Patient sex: F
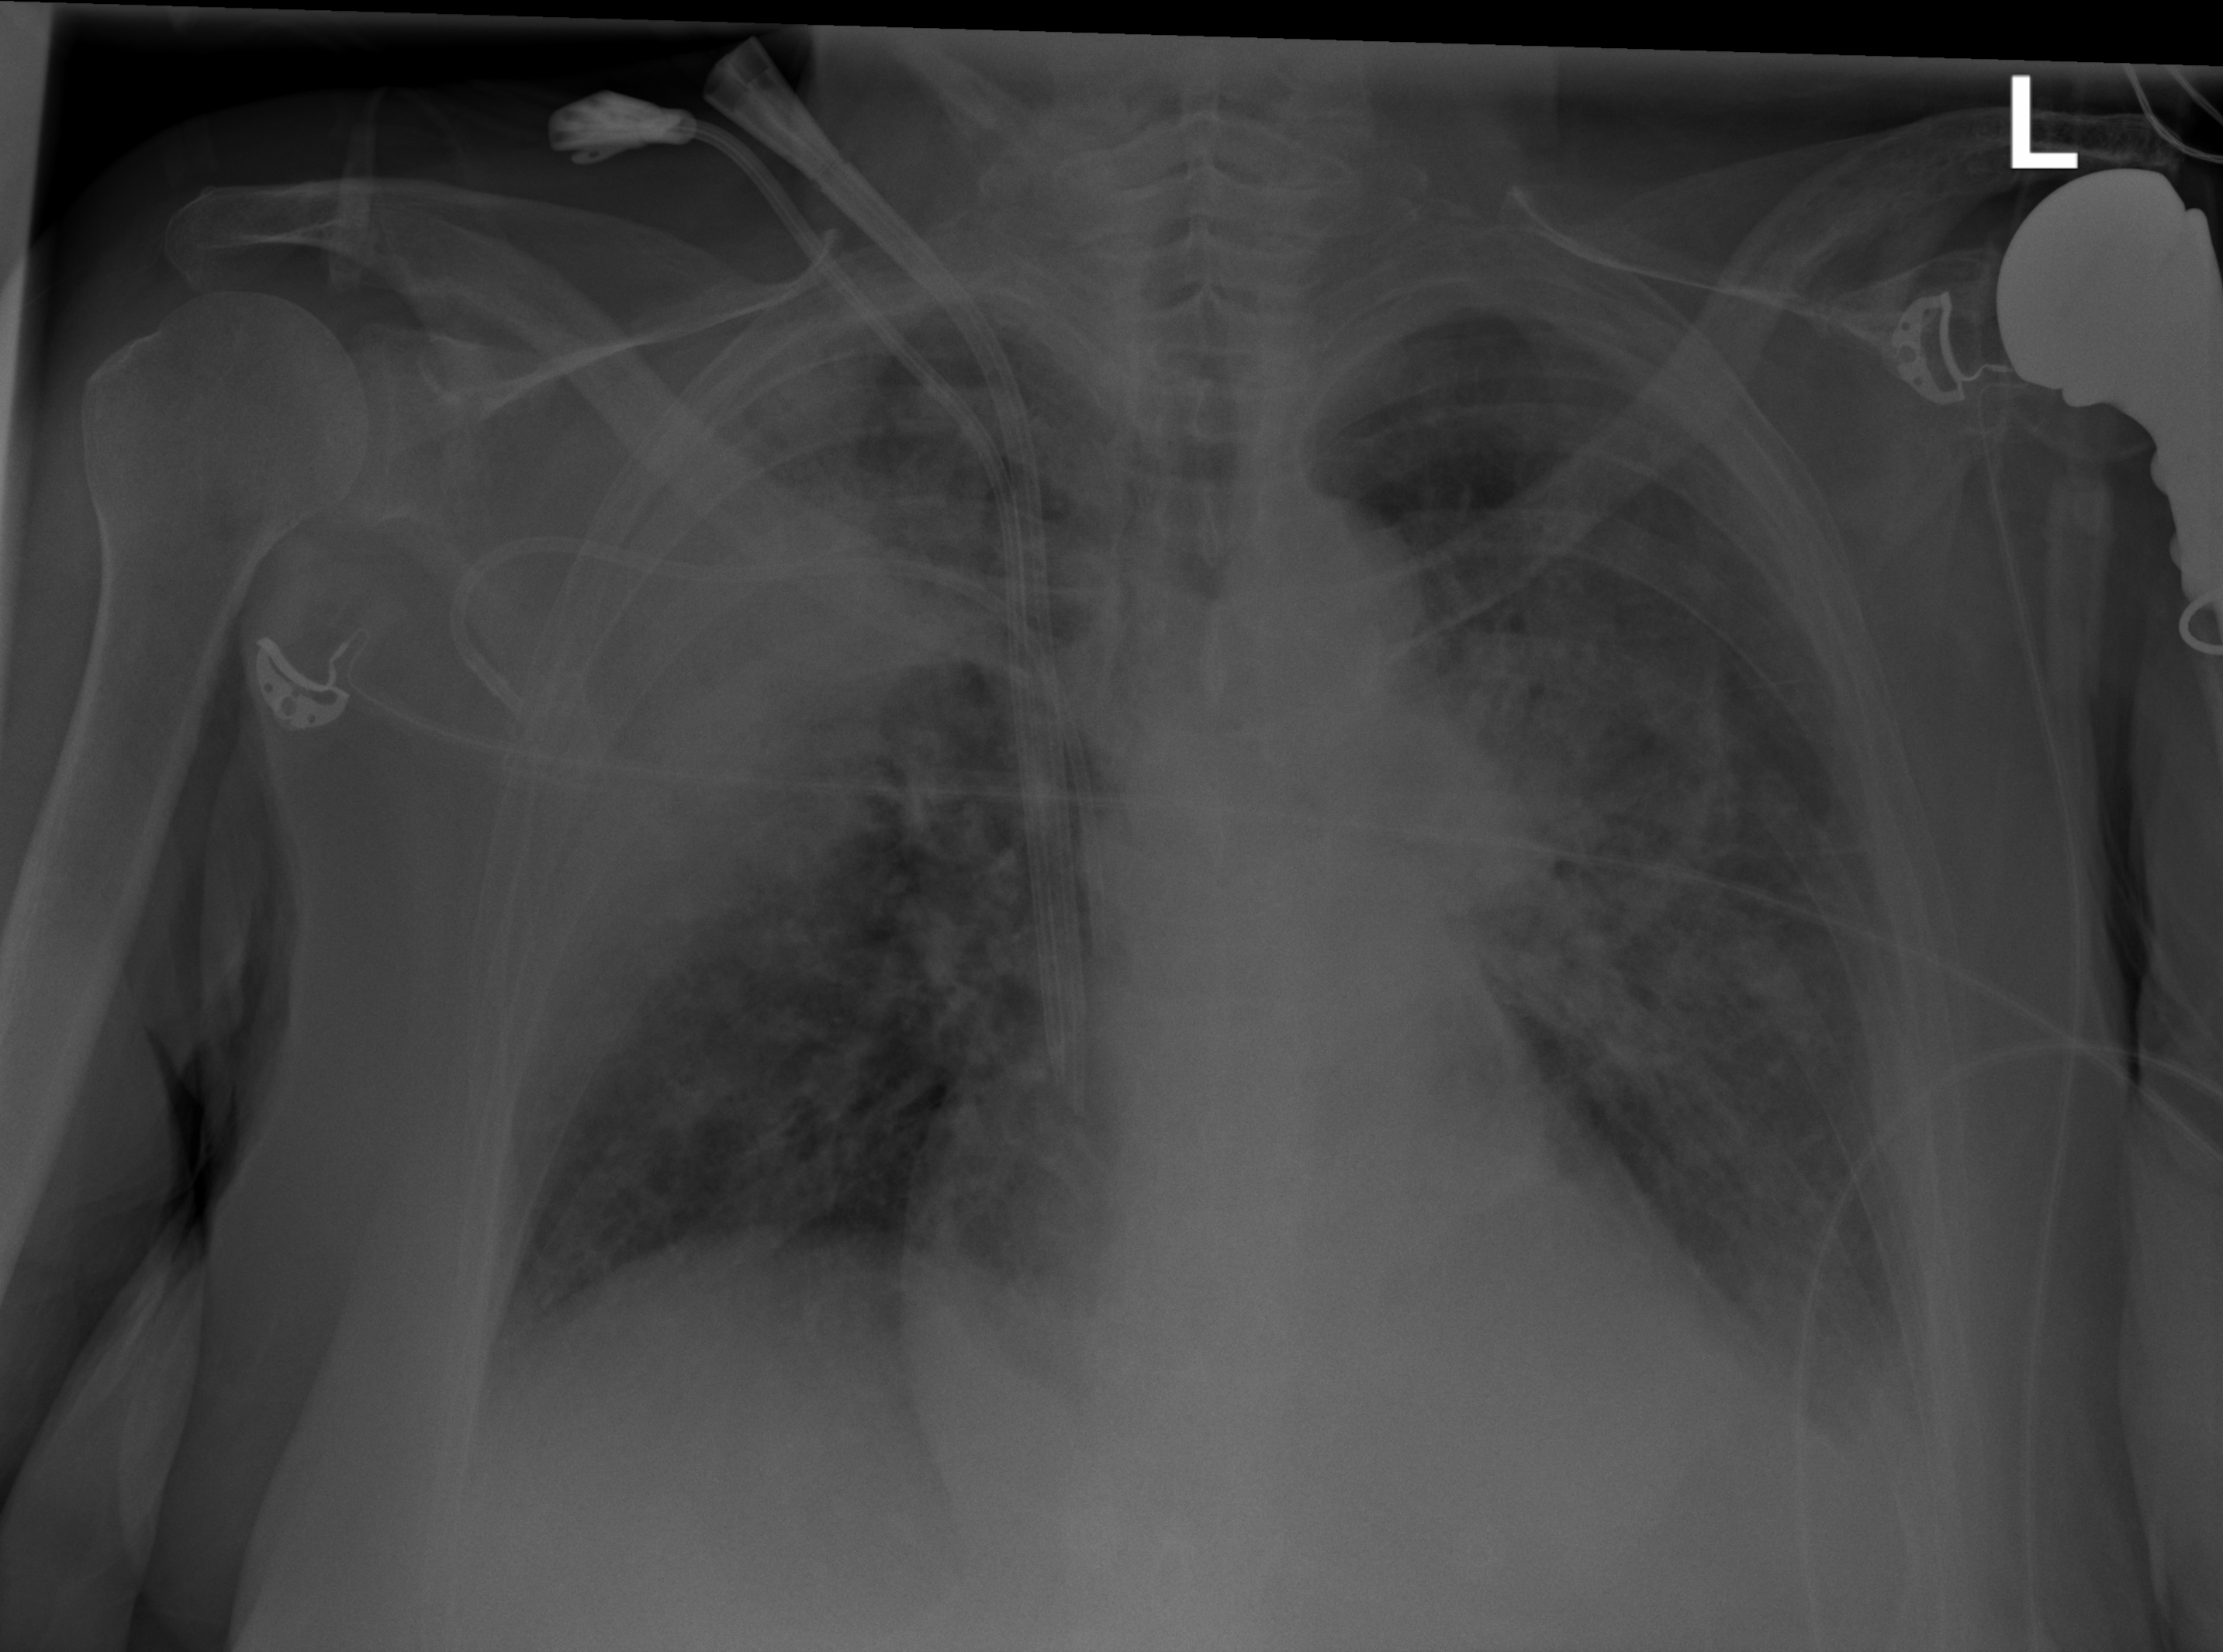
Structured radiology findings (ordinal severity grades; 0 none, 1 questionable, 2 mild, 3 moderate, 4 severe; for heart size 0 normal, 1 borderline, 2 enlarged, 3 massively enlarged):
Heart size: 1
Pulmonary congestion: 0
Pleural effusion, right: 0
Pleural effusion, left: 2
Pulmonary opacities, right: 4
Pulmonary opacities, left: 3
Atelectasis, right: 2
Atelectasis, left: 2